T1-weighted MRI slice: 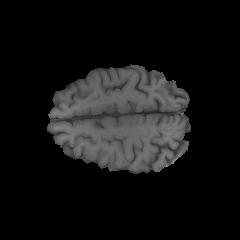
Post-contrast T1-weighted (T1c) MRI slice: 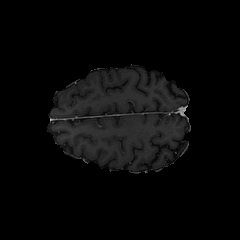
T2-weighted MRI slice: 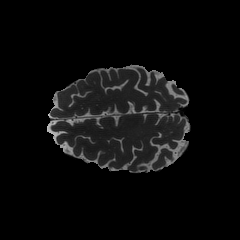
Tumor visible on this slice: no